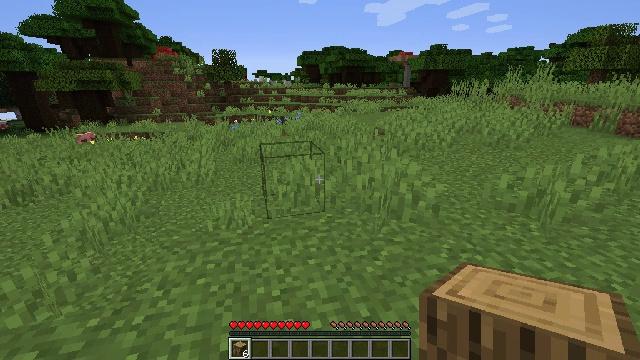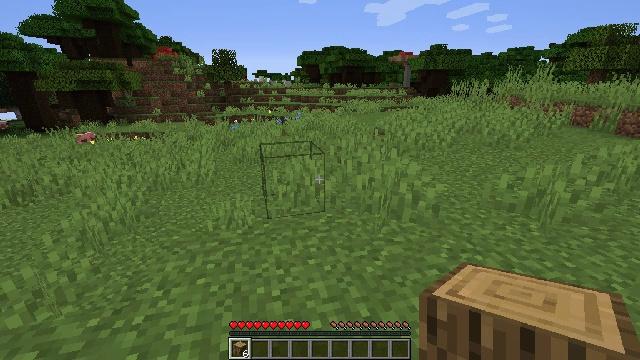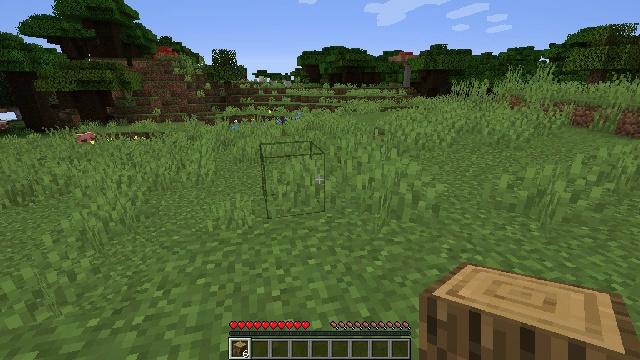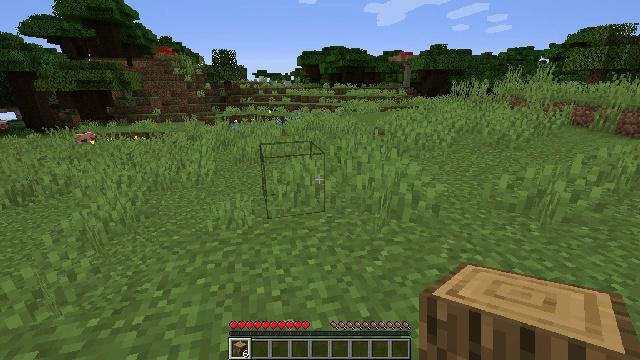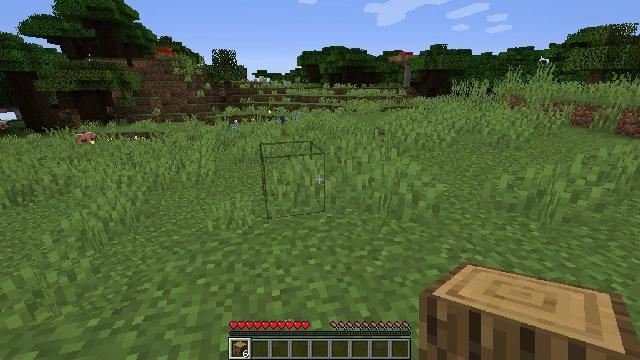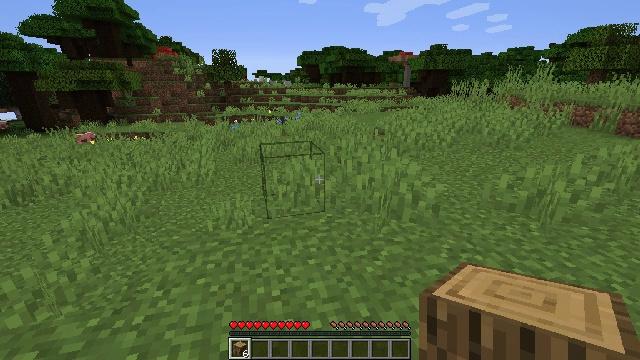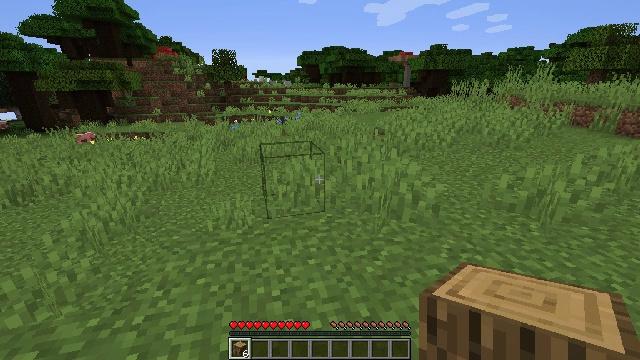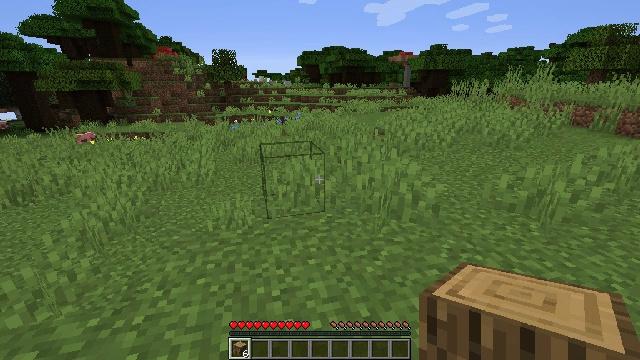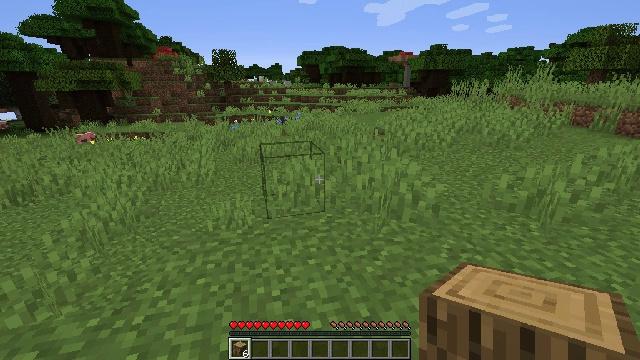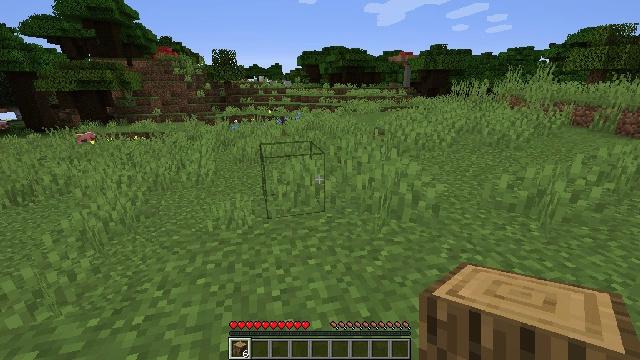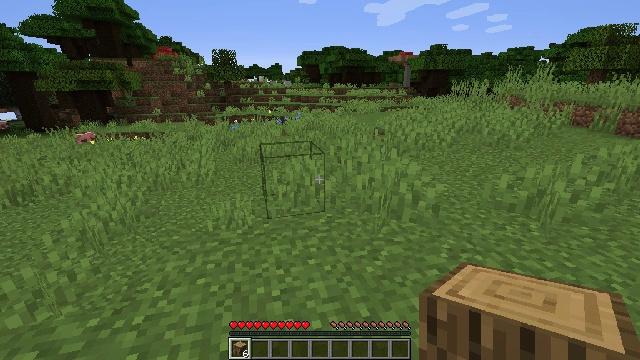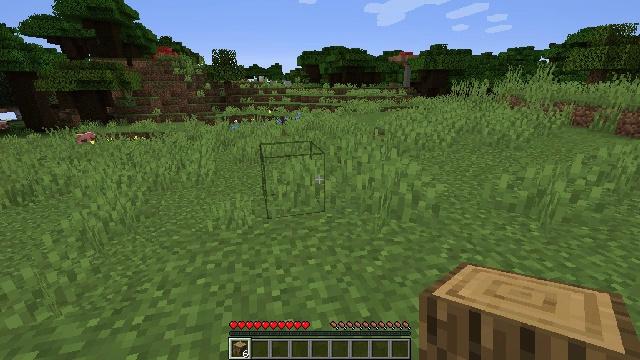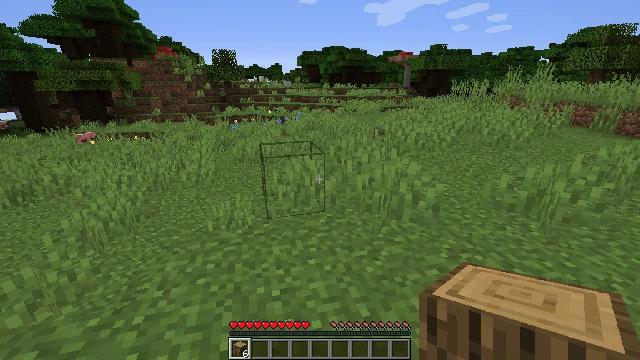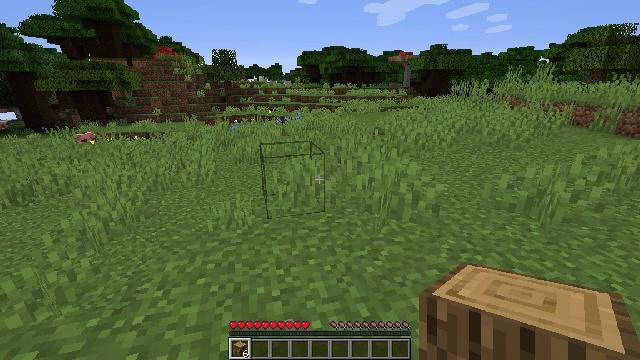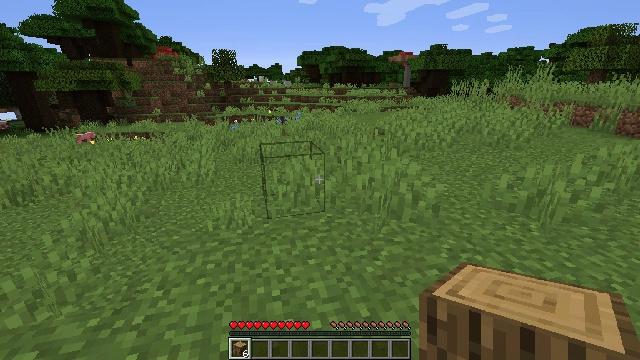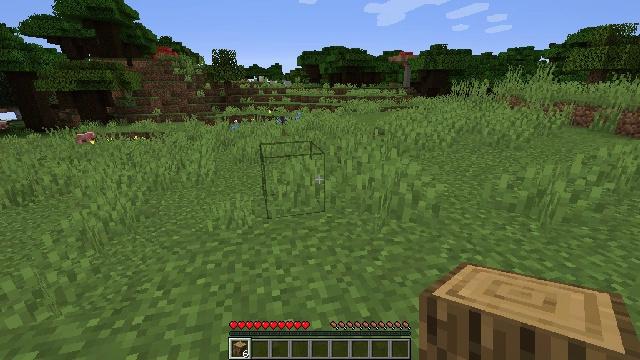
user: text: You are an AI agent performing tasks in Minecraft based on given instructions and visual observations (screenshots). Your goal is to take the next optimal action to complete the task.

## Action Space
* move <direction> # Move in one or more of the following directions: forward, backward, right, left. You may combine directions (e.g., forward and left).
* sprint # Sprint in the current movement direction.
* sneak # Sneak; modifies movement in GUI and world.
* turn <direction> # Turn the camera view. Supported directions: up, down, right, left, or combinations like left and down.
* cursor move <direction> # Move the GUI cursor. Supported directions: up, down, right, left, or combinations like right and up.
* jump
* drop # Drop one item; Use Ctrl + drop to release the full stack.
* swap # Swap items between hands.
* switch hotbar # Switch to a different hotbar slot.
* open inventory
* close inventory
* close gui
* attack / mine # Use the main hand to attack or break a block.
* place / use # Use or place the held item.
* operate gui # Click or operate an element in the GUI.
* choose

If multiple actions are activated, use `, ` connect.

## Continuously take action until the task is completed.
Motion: motion action
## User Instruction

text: Gather the mushroom stem from a big mushroom.
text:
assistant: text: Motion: no_op
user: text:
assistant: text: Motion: no_op
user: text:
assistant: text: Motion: no_op
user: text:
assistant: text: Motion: no_op
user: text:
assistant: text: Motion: no_op
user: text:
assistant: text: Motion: no_op
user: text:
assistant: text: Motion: no_op
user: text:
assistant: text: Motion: no_op
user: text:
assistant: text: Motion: no_op
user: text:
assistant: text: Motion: no_op
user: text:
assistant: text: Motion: no_op
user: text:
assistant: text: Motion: no_op
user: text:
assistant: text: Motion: no_op
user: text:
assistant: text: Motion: no_op
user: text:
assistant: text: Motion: no_op
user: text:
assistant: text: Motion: no_op
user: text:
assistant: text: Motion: no_op
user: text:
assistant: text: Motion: no_op
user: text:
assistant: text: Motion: no_op
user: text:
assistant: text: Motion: no_op
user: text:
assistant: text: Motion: no_op
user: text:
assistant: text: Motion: no_op
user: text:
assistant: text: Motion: no_op
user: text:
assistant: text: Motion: no_op
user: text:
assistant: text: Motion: no_op
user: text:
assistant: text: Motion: no_op
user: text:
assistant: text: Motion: no_op
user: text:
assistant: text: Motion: no_op
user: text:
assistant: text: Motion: no_op
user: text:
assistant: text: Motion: no_op